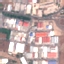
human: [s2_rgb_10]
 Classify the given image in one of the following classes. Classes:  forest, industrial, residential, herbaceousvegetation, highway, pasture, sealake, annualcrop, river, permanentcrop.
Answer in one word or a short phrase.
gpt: Industrial